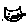
Label: cat